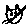
Label: cat